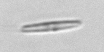
Label: pennate